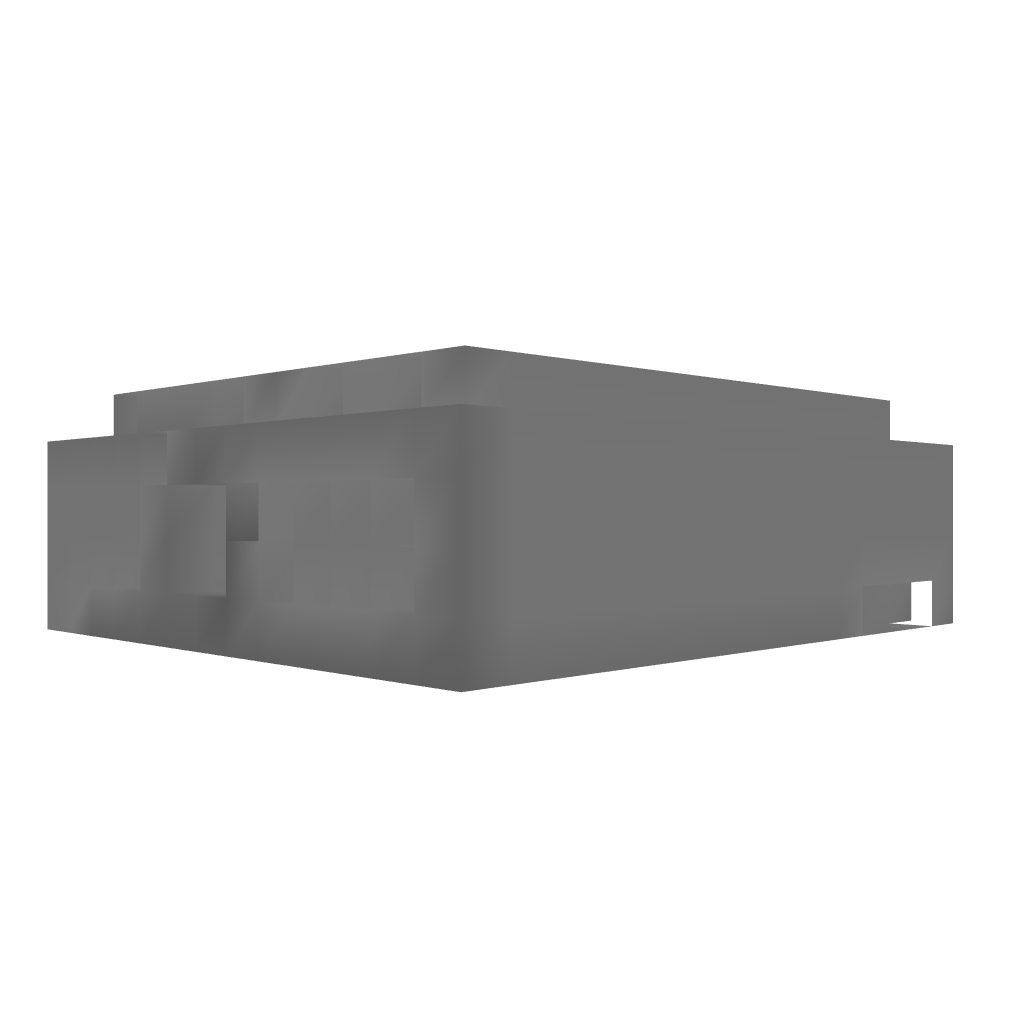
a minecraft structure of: house that is not furnished bad low quality